Interaction volume radius: 10 \u00c5
Interaction volume height: 15 \u00c5
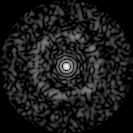
Disorder parameter: 0.8198